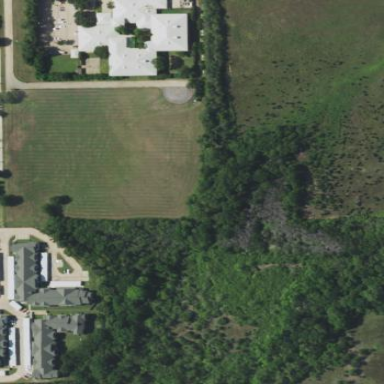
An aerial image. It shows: Grassy plot designated for zoning purposes.